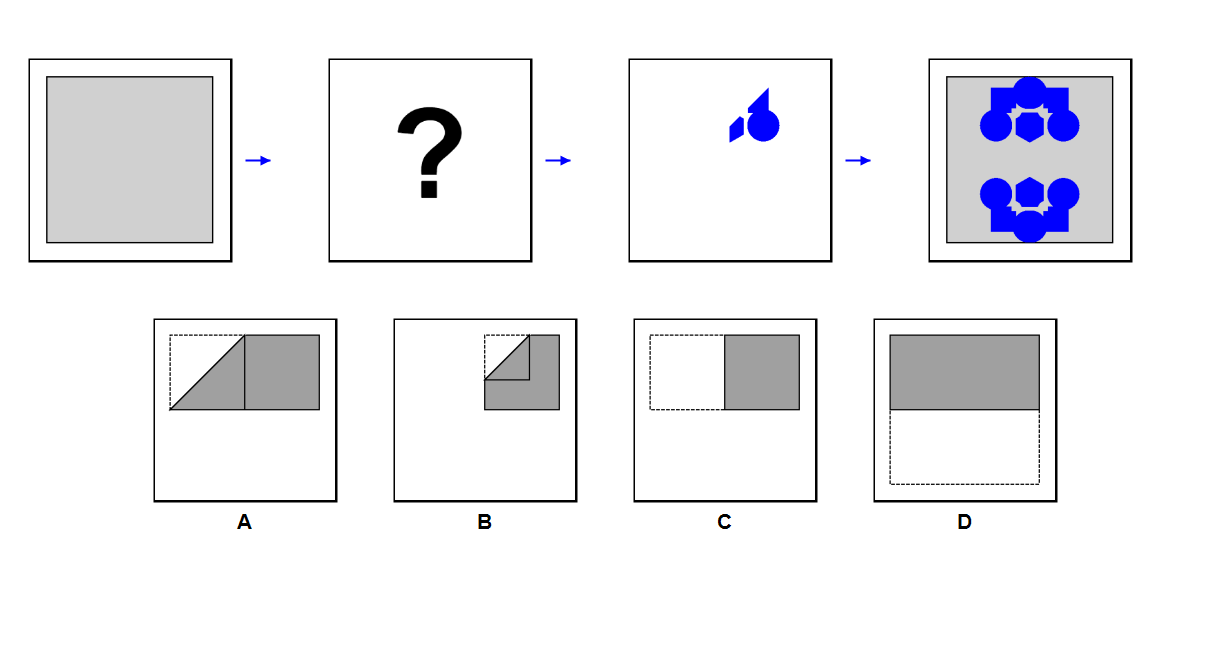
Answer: A